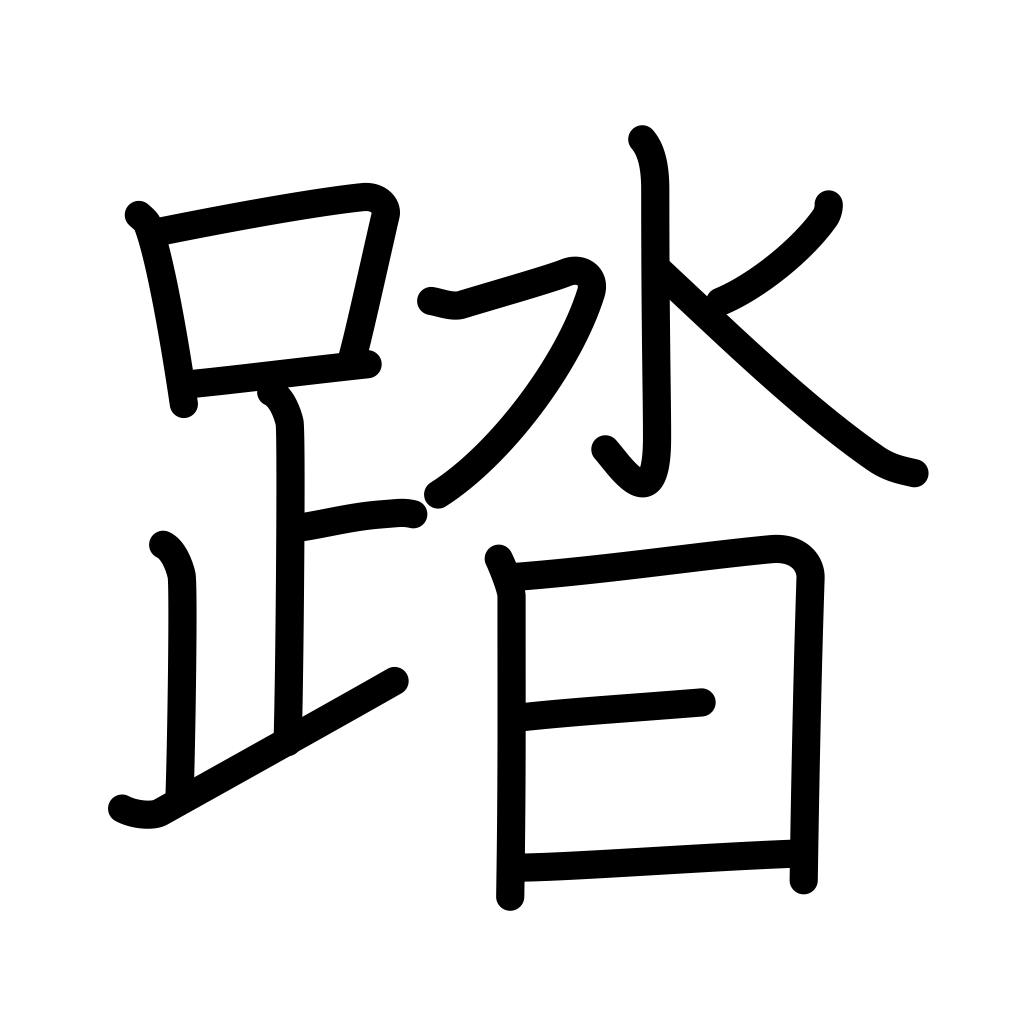
Meaning: step, trample, carry through, appraise, evade payment